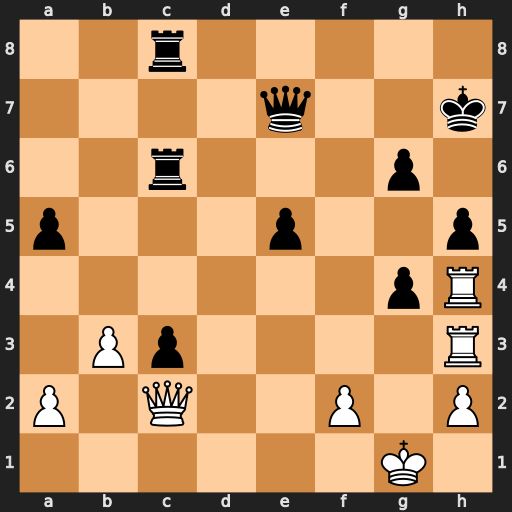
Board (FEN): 2r5/4q2k/2r3p1/p3p2p/6pR/1Pp4R/P1Q2P1P/6K1
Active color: w
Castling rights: -
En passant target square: -
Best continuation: Rxh5+ Kg7 Rh7+ Kf6 Rxe7